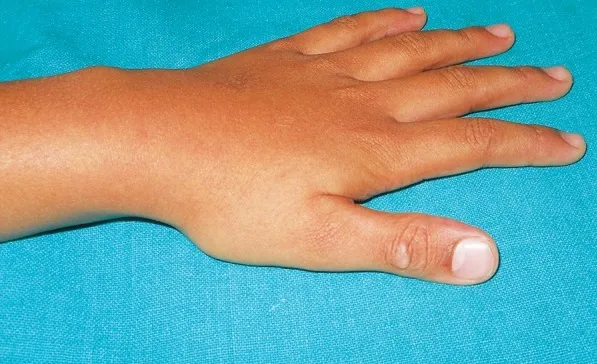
Keratinization and callus formation on the left thumb.
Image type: medical_photograph (skin_photograph)